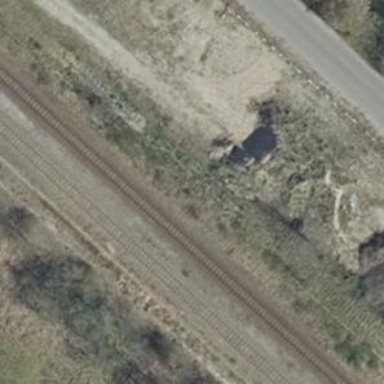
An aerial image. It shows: Preserved railway.